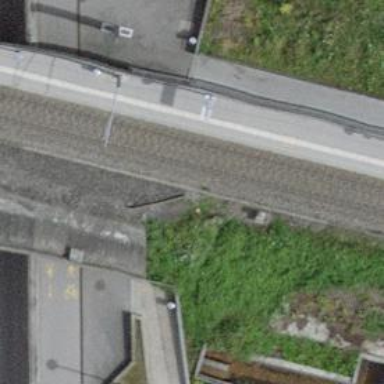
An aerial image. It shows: Railway stop with public transport stop position.